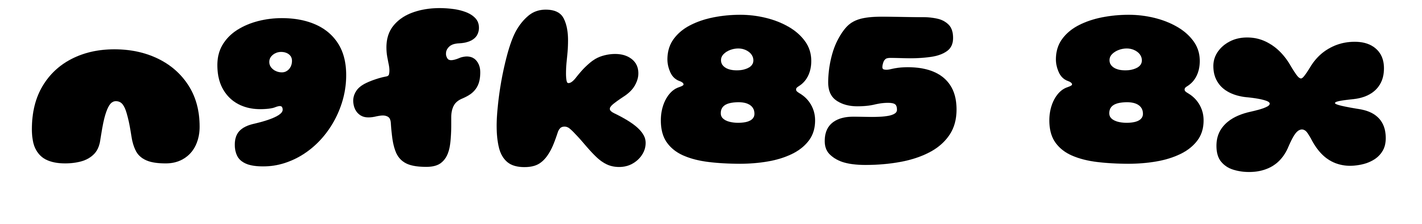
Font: Gluten_Black